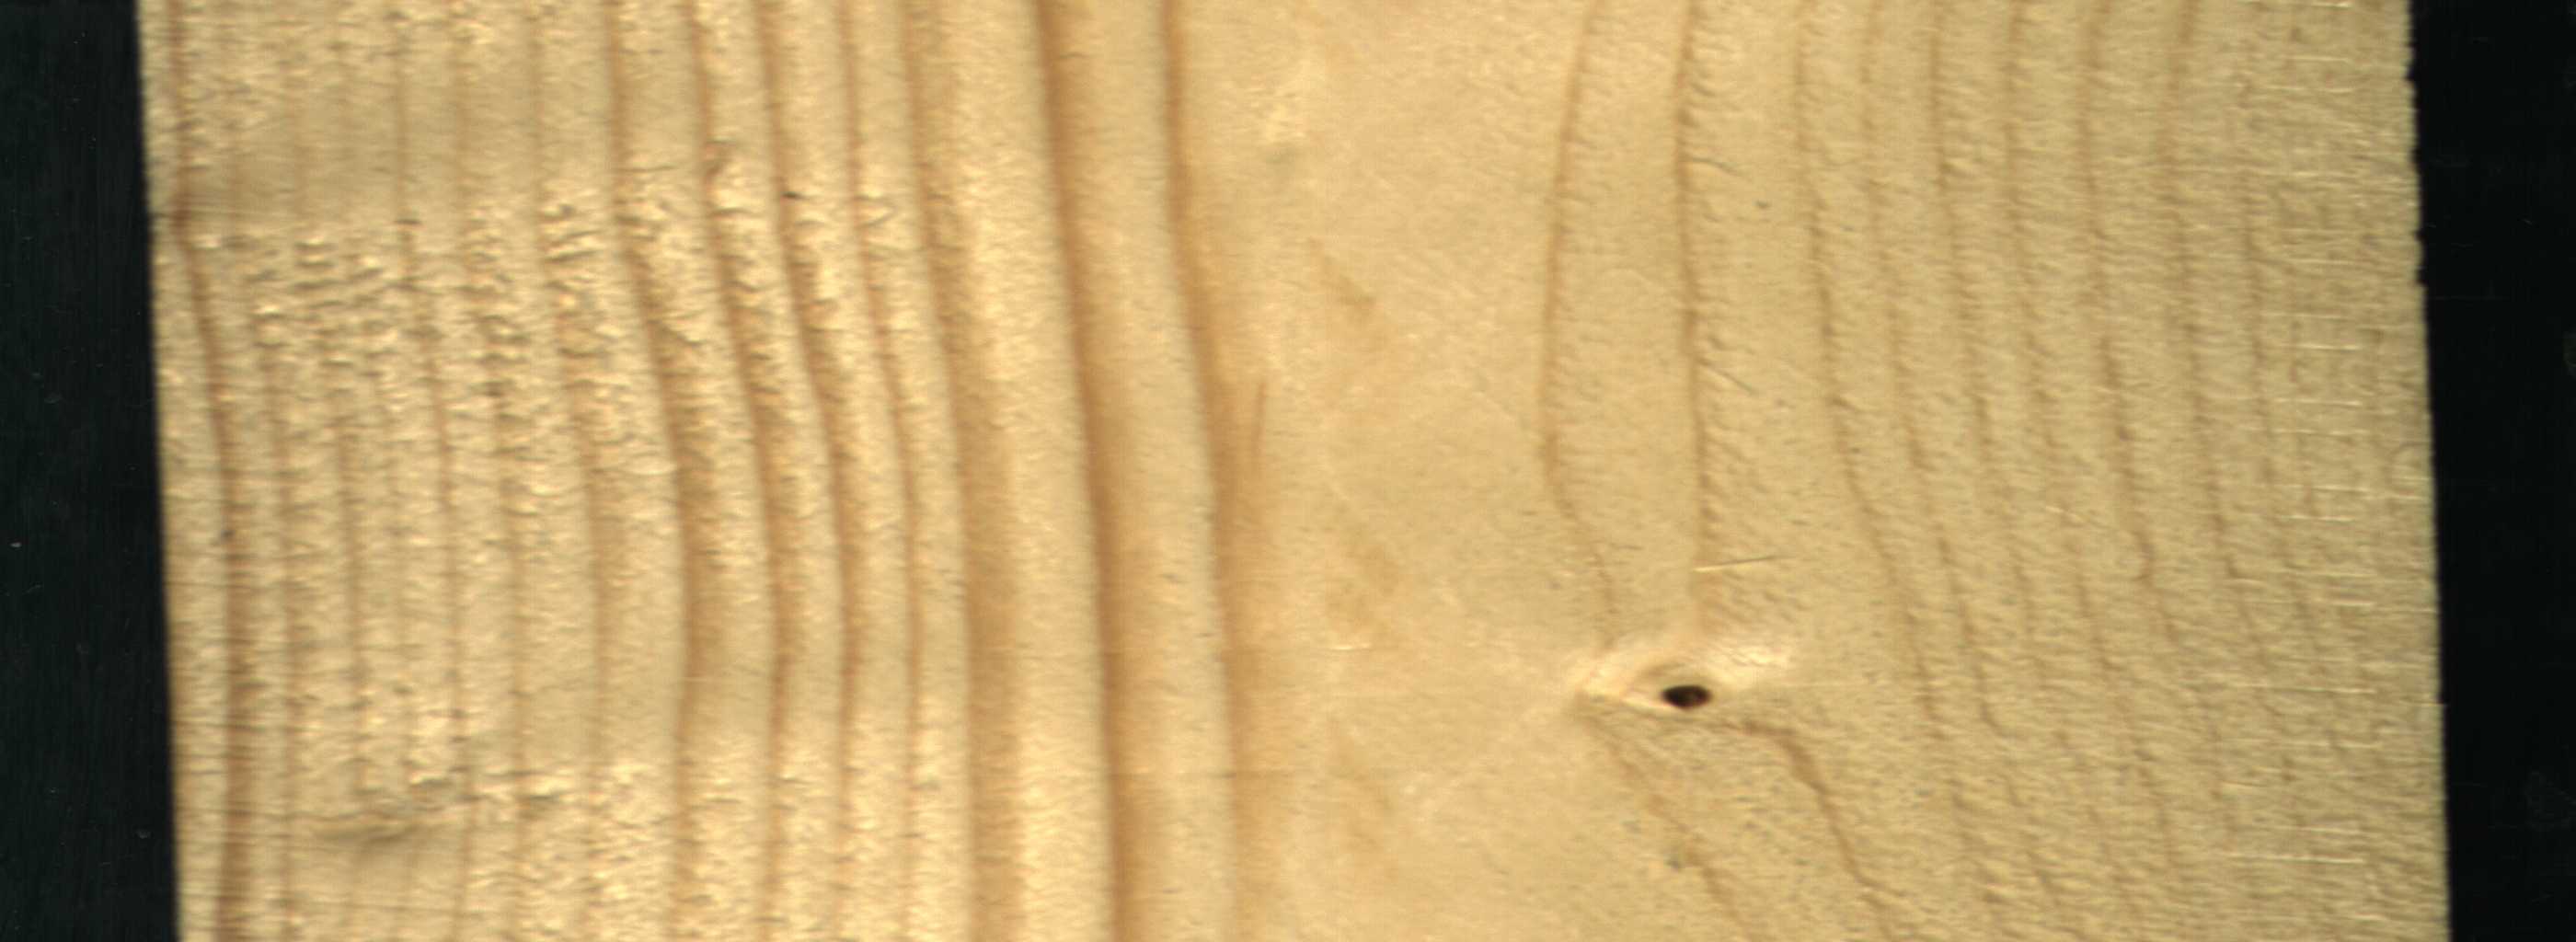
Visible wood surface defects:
Dead_Knot